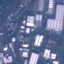
Land use / land cover class: Industrial